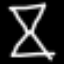
Label: hourglass